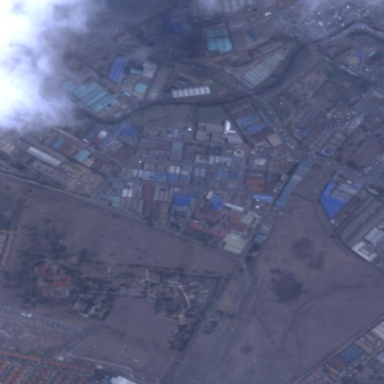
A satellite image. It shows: Industrial area.